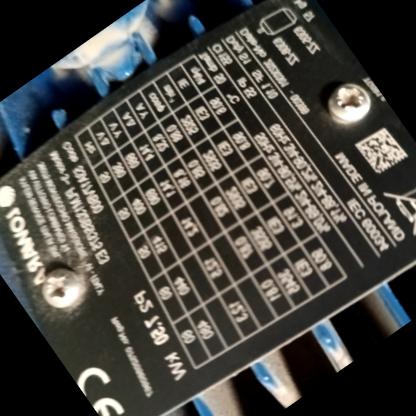
Klasa: tabliczka-znamionowa